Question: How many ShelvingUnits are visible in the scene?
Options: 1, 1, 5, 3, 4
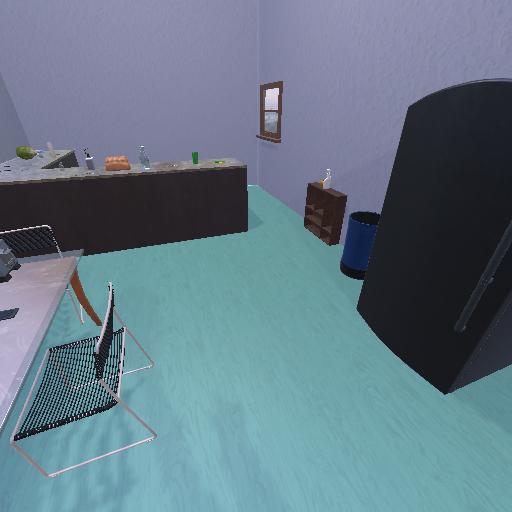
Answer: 1